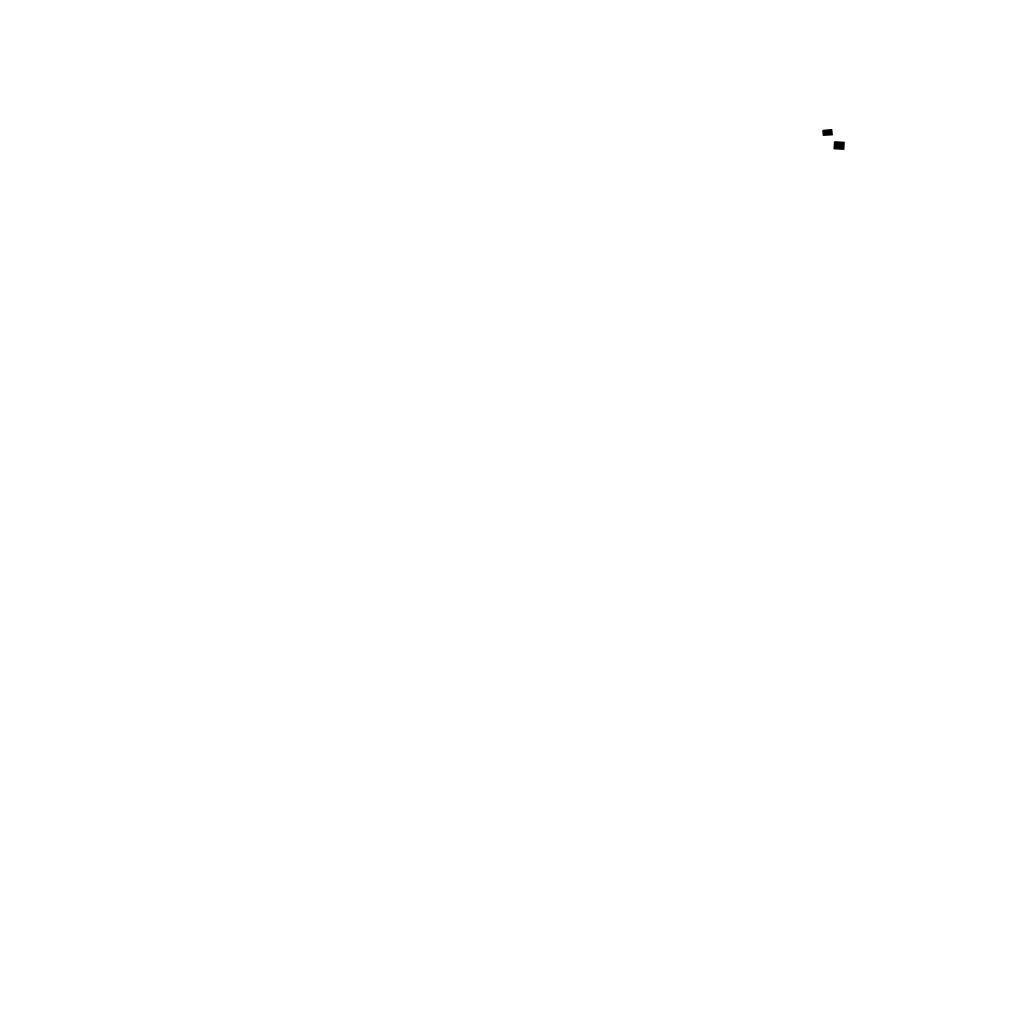
Tags: overhead vector_map, individual_rise, low_rise, density_4, Building, 1.0 km²